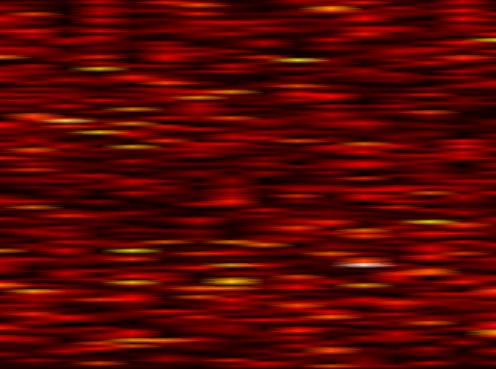
Label: FBMC